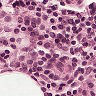
Metastatic tissue present: no